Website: crate-barrel
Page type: account-selection
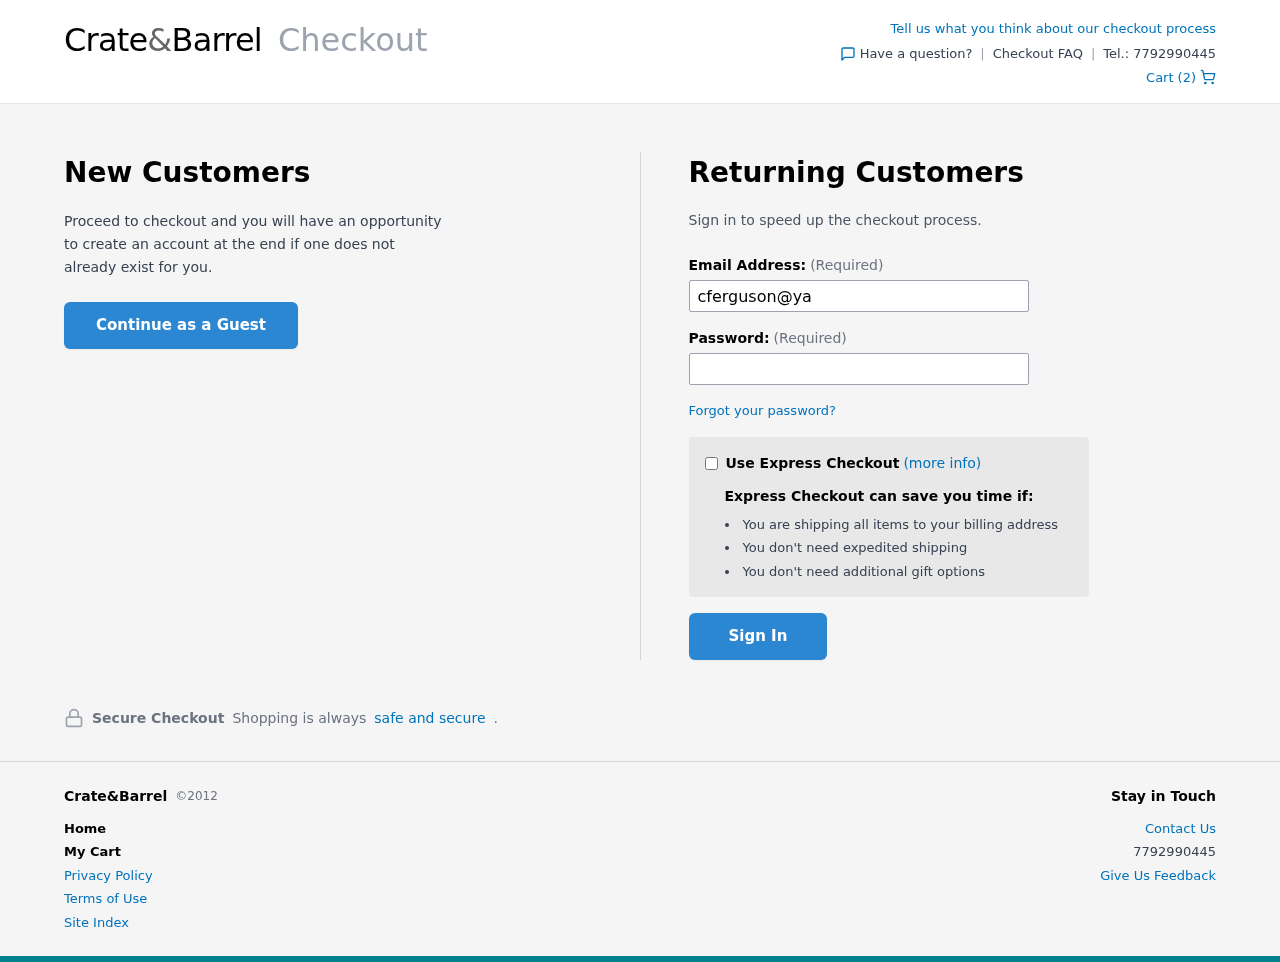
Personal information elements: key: PII_EMAIL
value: cferguson@yahoo.com
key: PII_PHONE
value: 7792990445
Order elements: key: ORDER_NUM_ITEMS
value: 2